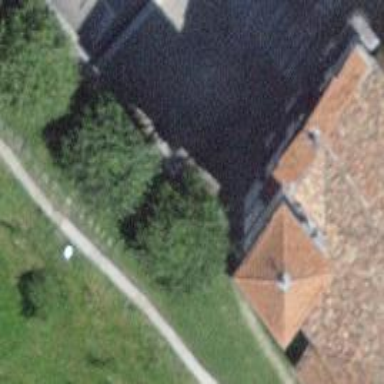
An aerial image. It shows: Bell tower classified as man-made tower.